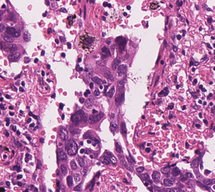
Tumor epithelial tissue: yes
Tumor-associated stroma tissue: yes
Normal tissue: no